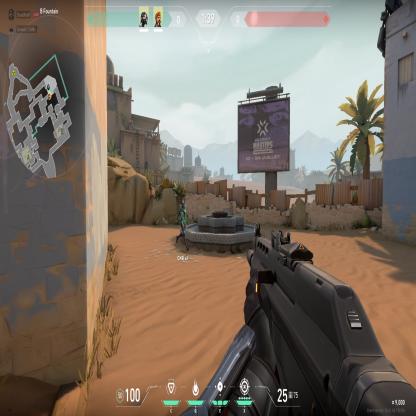
Label: teammate